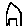
Label: house